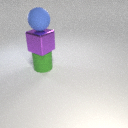
large purple metal cube above large green rubber cylinder